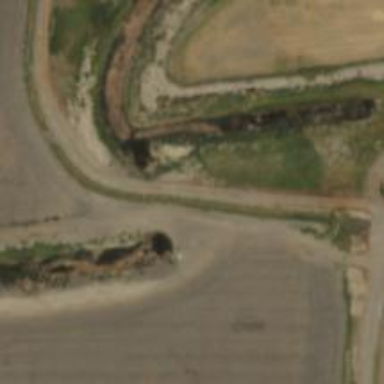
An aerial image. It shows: Culvert tunnel.